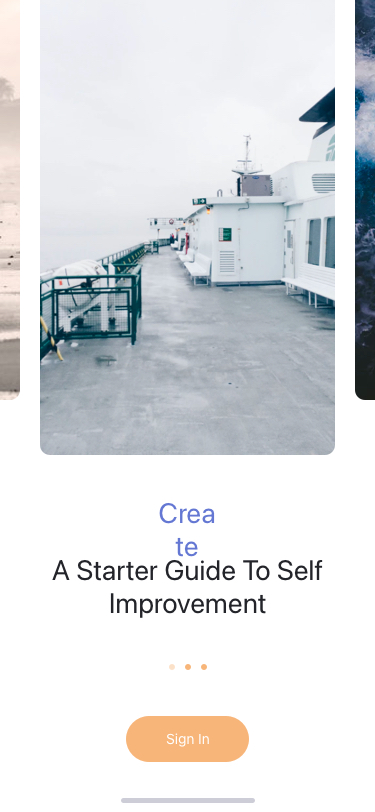
Text in this UI design:
A Starter Guide To Self Improvement
Create